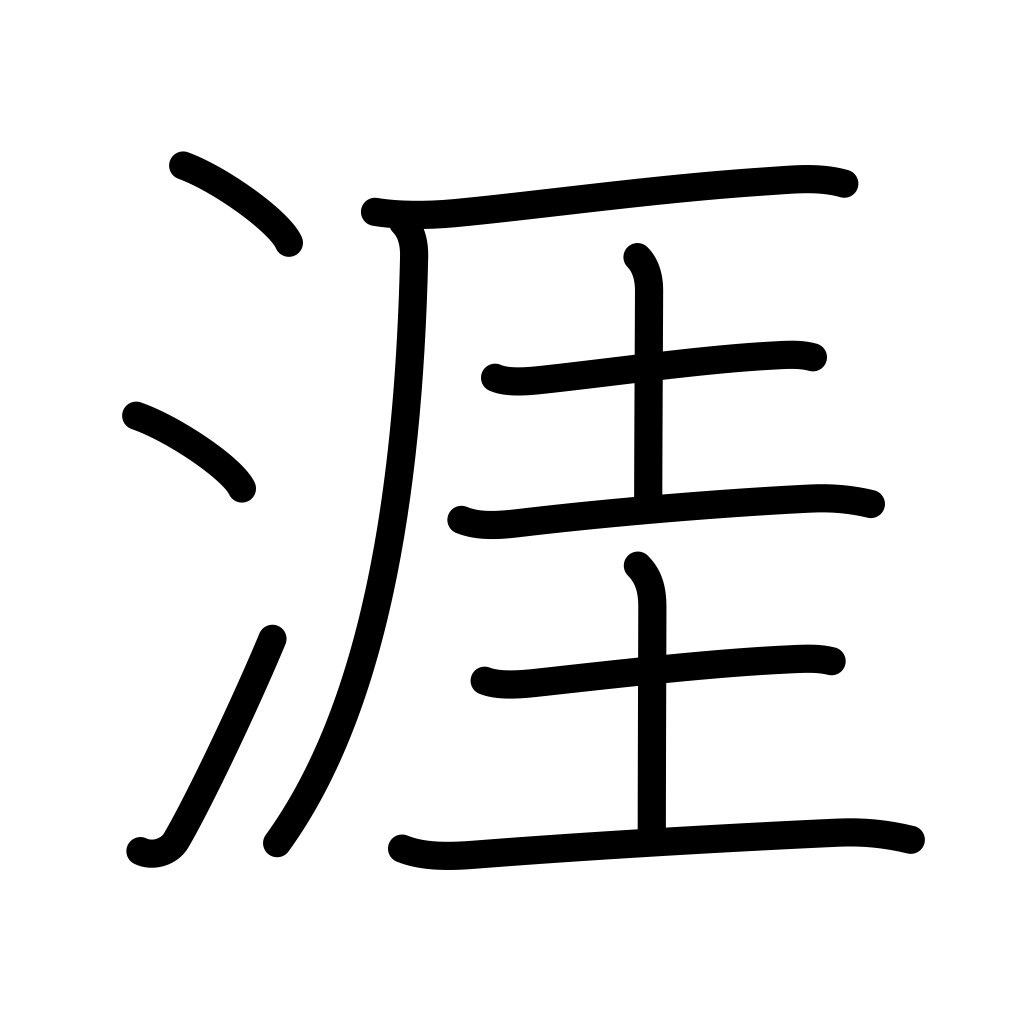
Meaning: horizon, shore, limit, bound